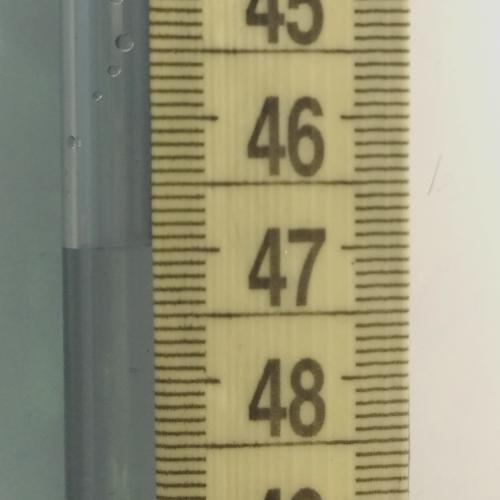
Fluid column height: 47.0 cm